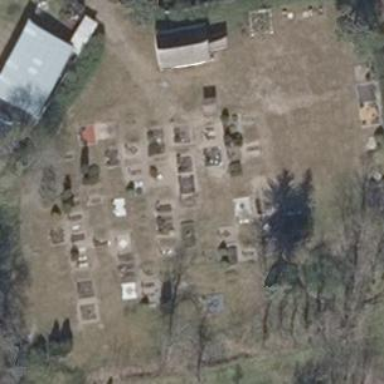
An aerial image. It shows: Cemetery.